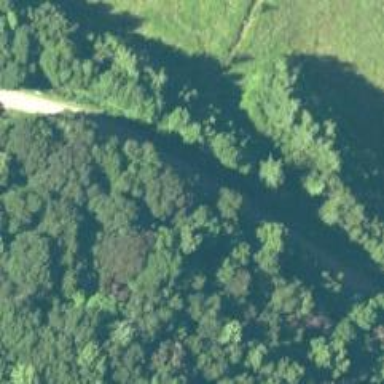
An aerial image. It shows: Disused railway.